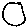
Label: moon